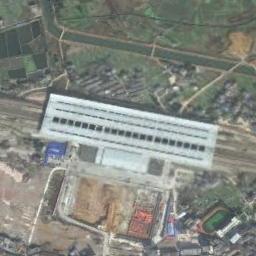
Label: railway_station